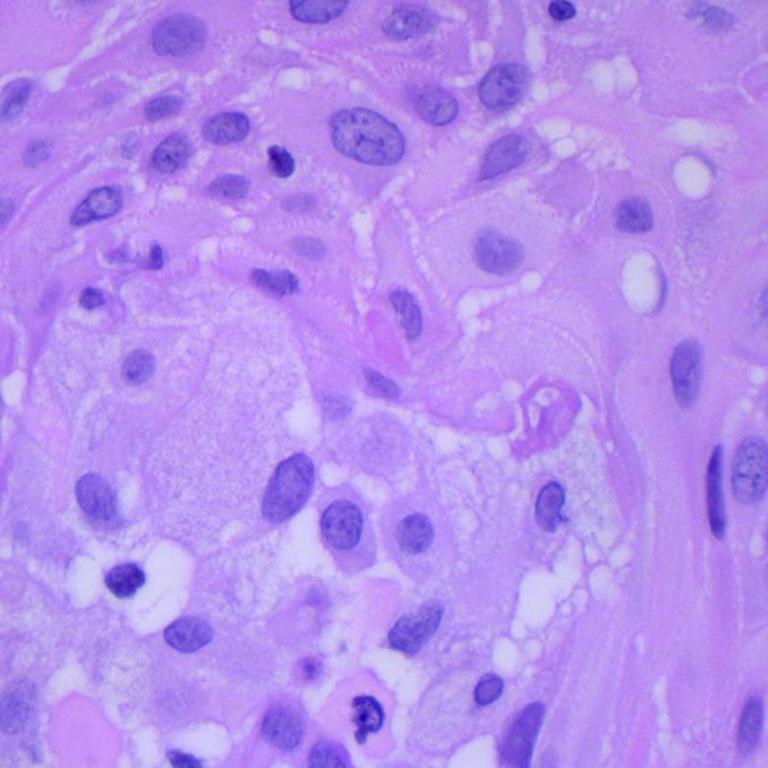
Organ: lung
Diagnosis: squamous carcinomas